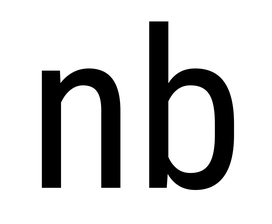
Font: Roboto_Condensed_Regular